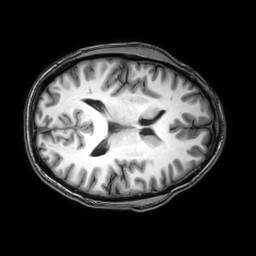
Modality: T1w
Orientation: axial
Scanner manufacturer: philips
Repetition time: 0.00817 s
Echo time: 0.003741 s